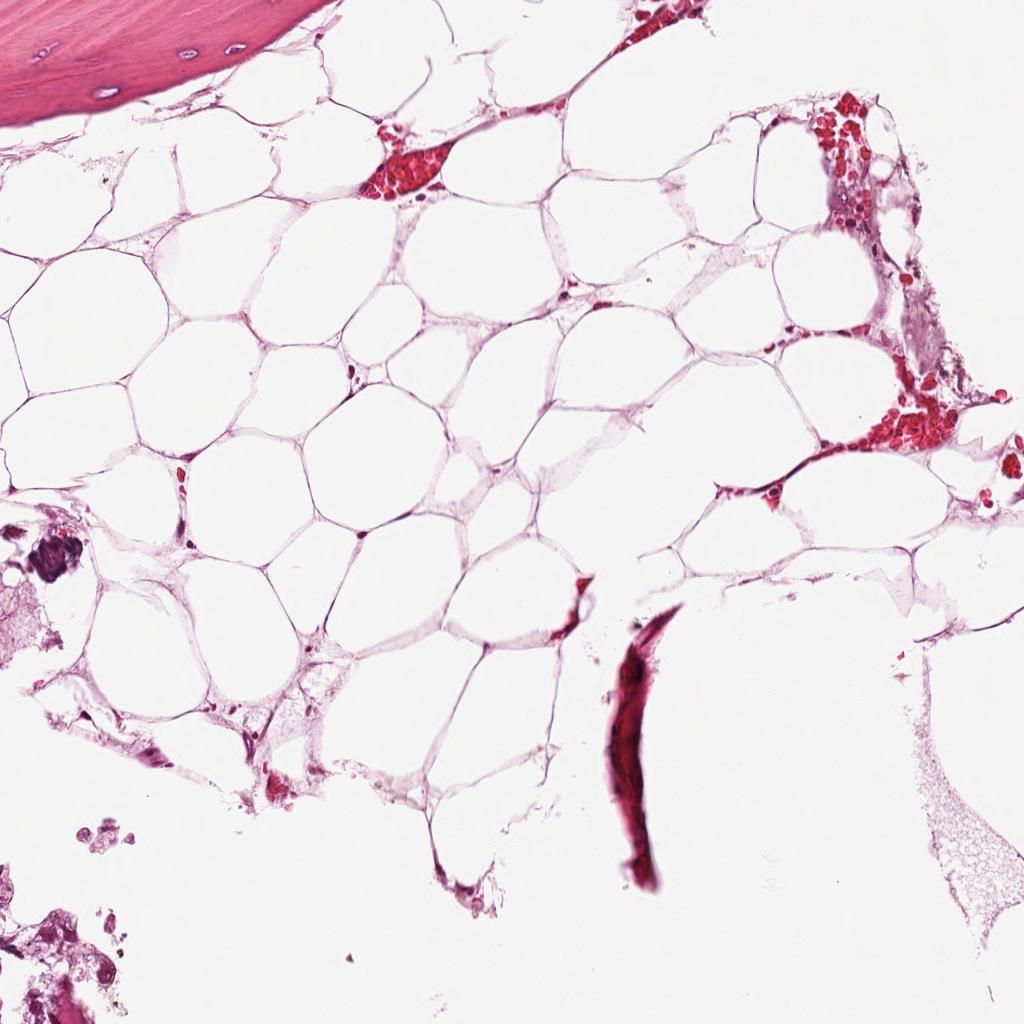
Label: Non-Tumor